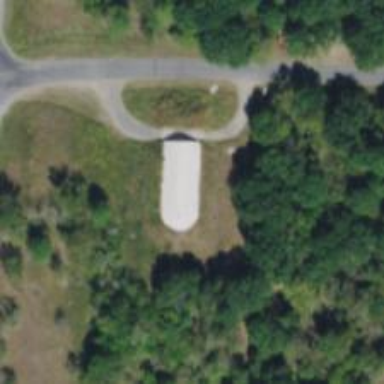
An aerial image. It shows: Military bunker.